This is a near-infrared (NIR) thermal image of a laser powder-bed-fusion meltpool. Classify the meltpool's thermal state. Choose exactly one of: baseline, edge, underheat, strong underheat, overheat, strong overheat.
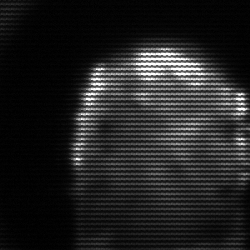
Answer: baseline